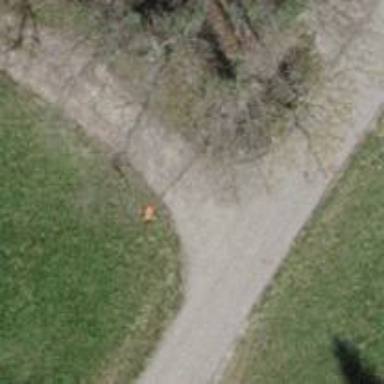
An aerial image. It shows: Aerial orange marker.